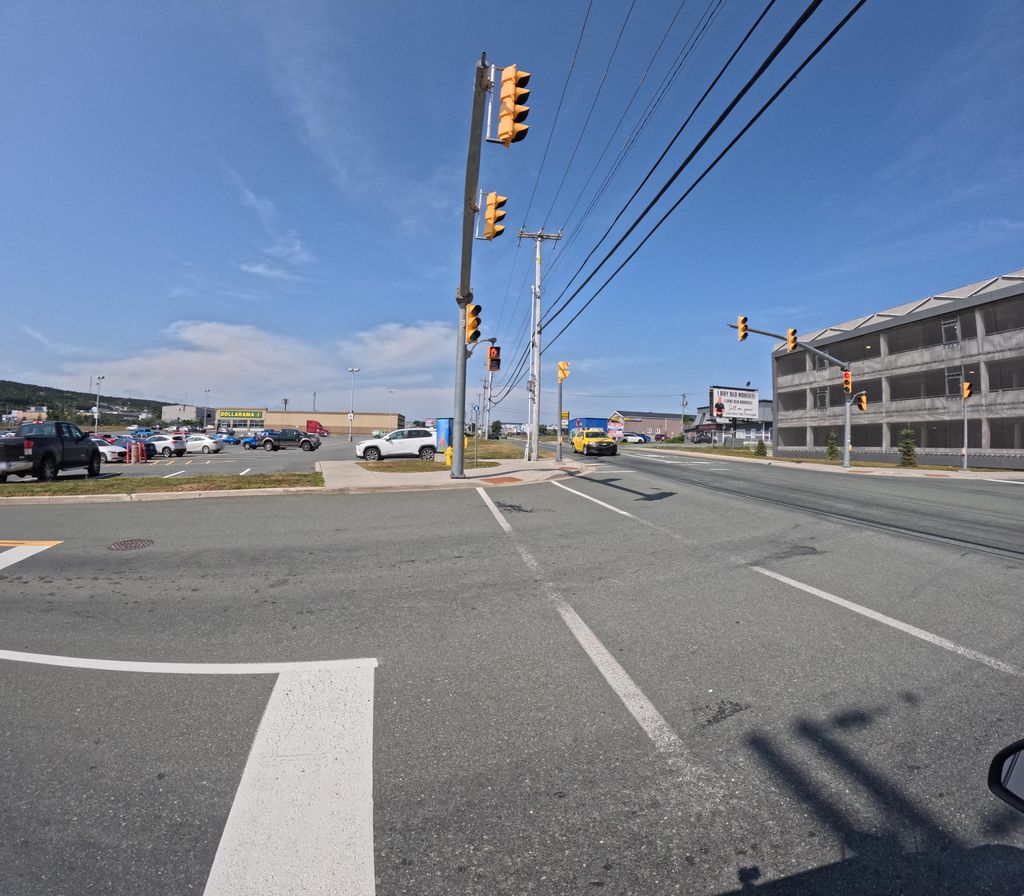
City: st_johns